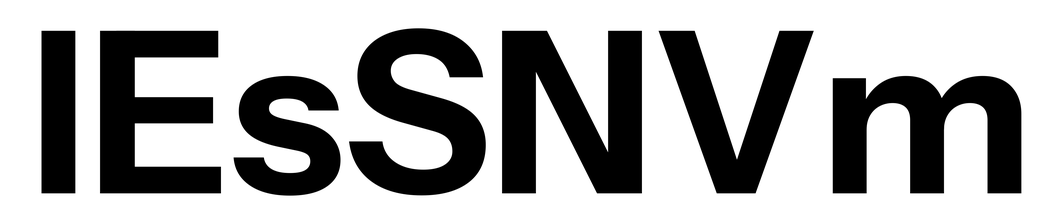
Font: InstrumentSans_Bold